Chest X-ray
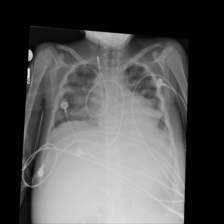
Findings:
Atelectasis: negative
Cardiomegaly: negative
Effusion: negative
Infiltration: positive
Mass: negative
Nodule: negative
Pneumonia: negative
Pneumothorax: negative
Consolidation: negative
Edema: negative
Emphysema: negative
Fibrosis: negative
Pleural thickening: negative
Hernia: negative